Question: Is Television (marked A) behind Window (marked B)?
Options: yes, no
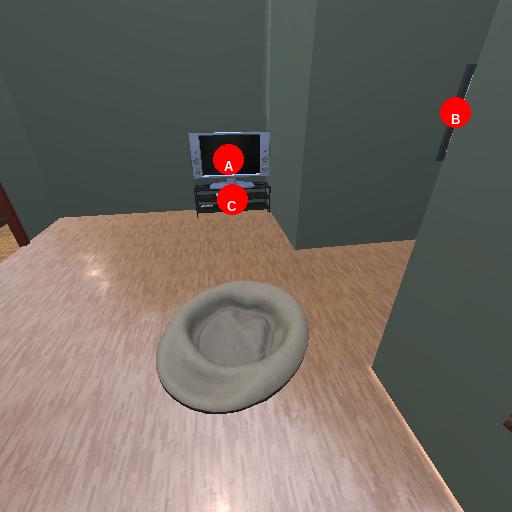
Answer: yes